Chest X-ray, AP view. Patient: 9 years old, sex M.
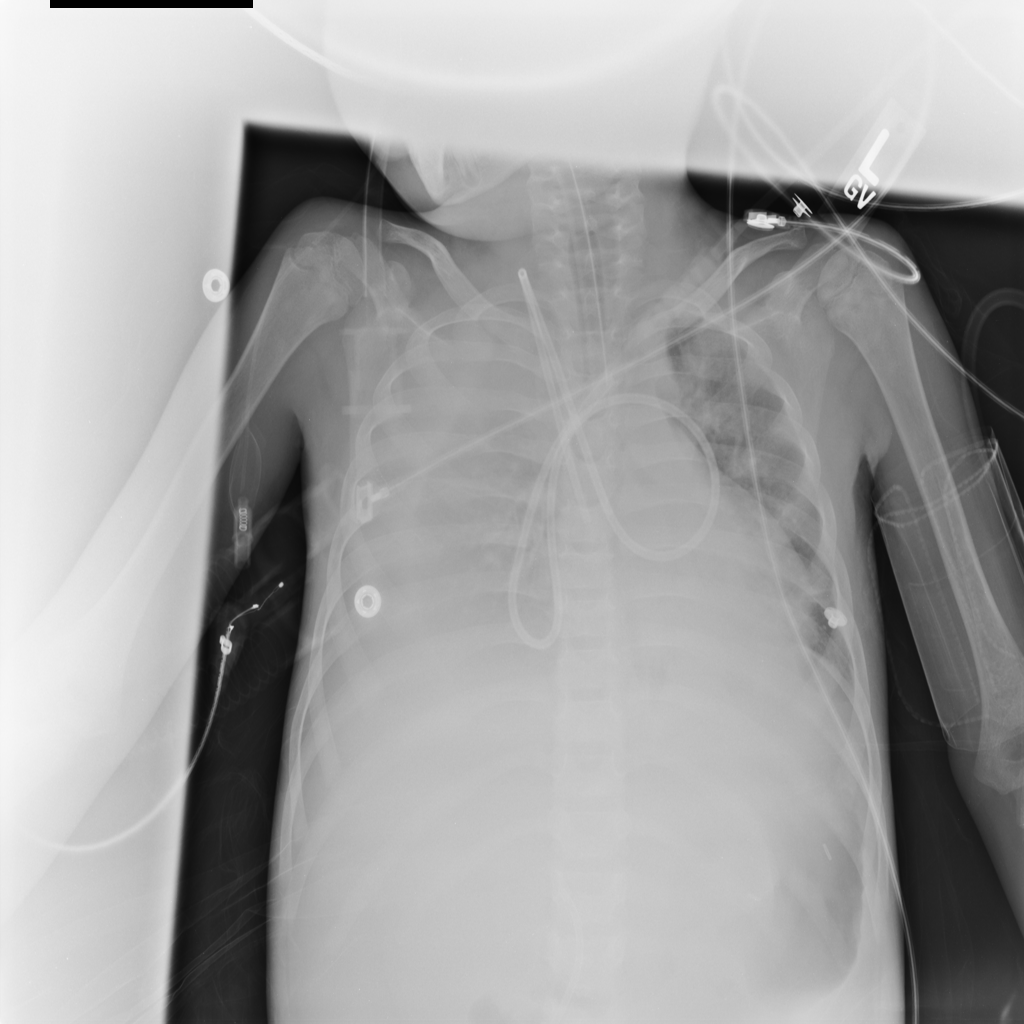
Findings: Effusion, Infiltration